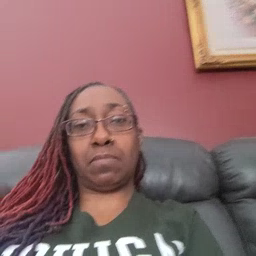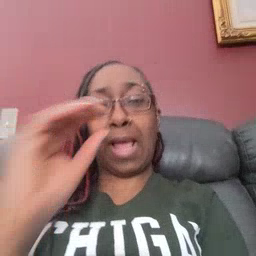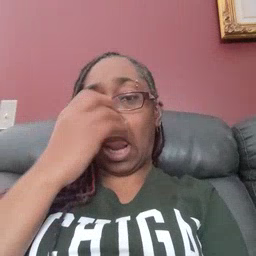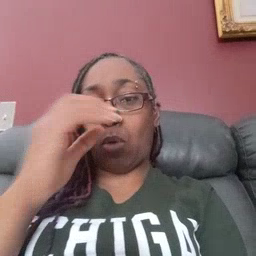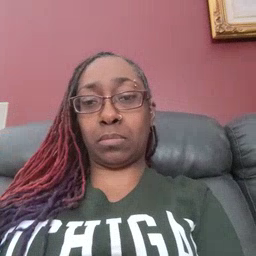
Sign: clown